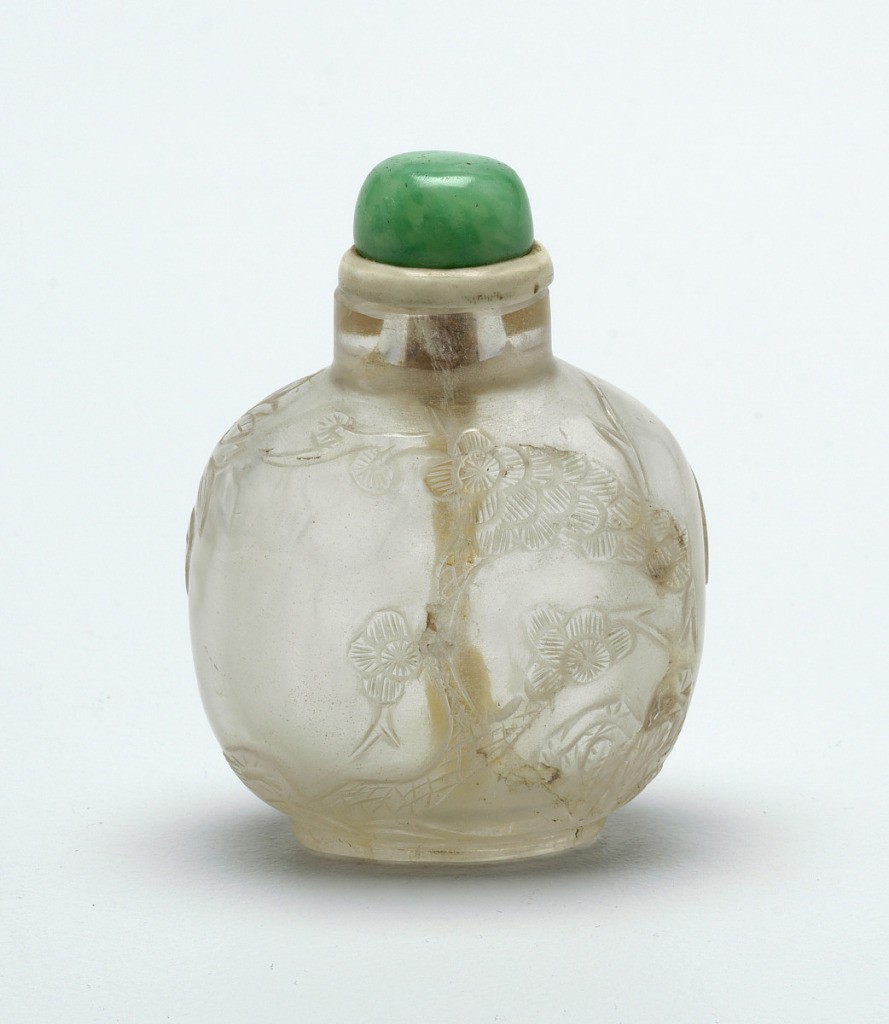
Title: Snuff bottle and stopper
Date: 1736–93
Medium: Rock crystal, jade
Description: Flattened globose bottle, pine and lotus carved in low relief. Ivory spoon; stopper of fei ts'ui (jadeite) set on white porcelain.